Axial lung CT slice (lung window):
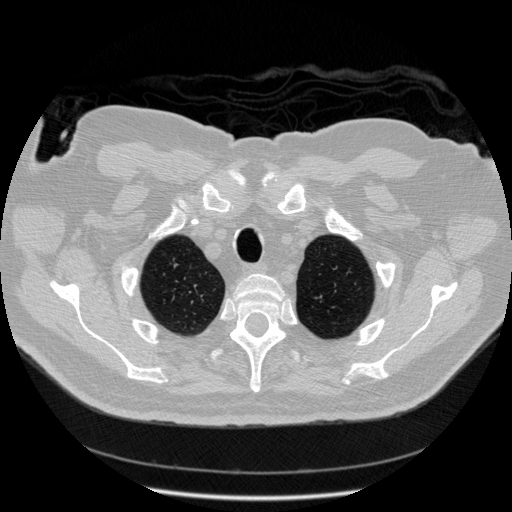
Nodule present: no